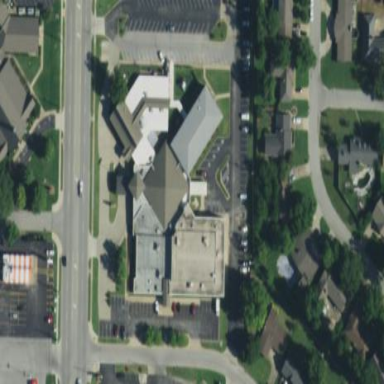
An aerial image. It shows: Building that serves as place of worship.